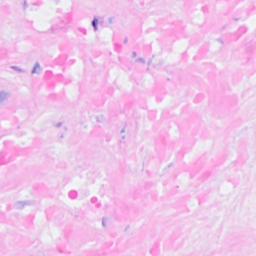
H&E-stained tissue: Breast